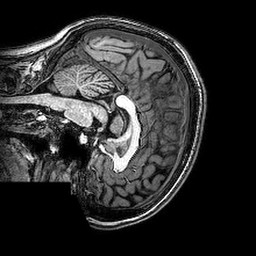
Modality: T1w
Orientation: sagittal
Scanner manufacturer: philips
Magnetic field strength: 3 T
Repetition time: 0.008227 s
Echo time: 0.00377 s